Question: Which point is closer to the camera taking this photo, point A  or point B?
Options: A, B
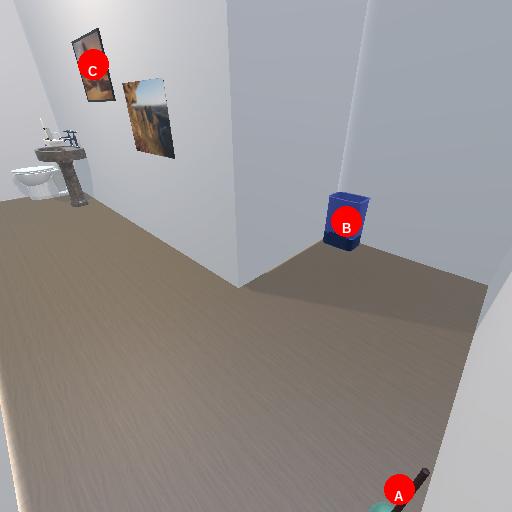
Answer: A